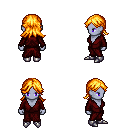
a pixel art fantasy rpg character, female body template, dark elf, purple skin, red robe, gold greaves, light blonde loose hair, metal boots, four views (front, back, left, right), 2x2 character sprite sheet, small pixel art, hard edges, no anti-aliasing